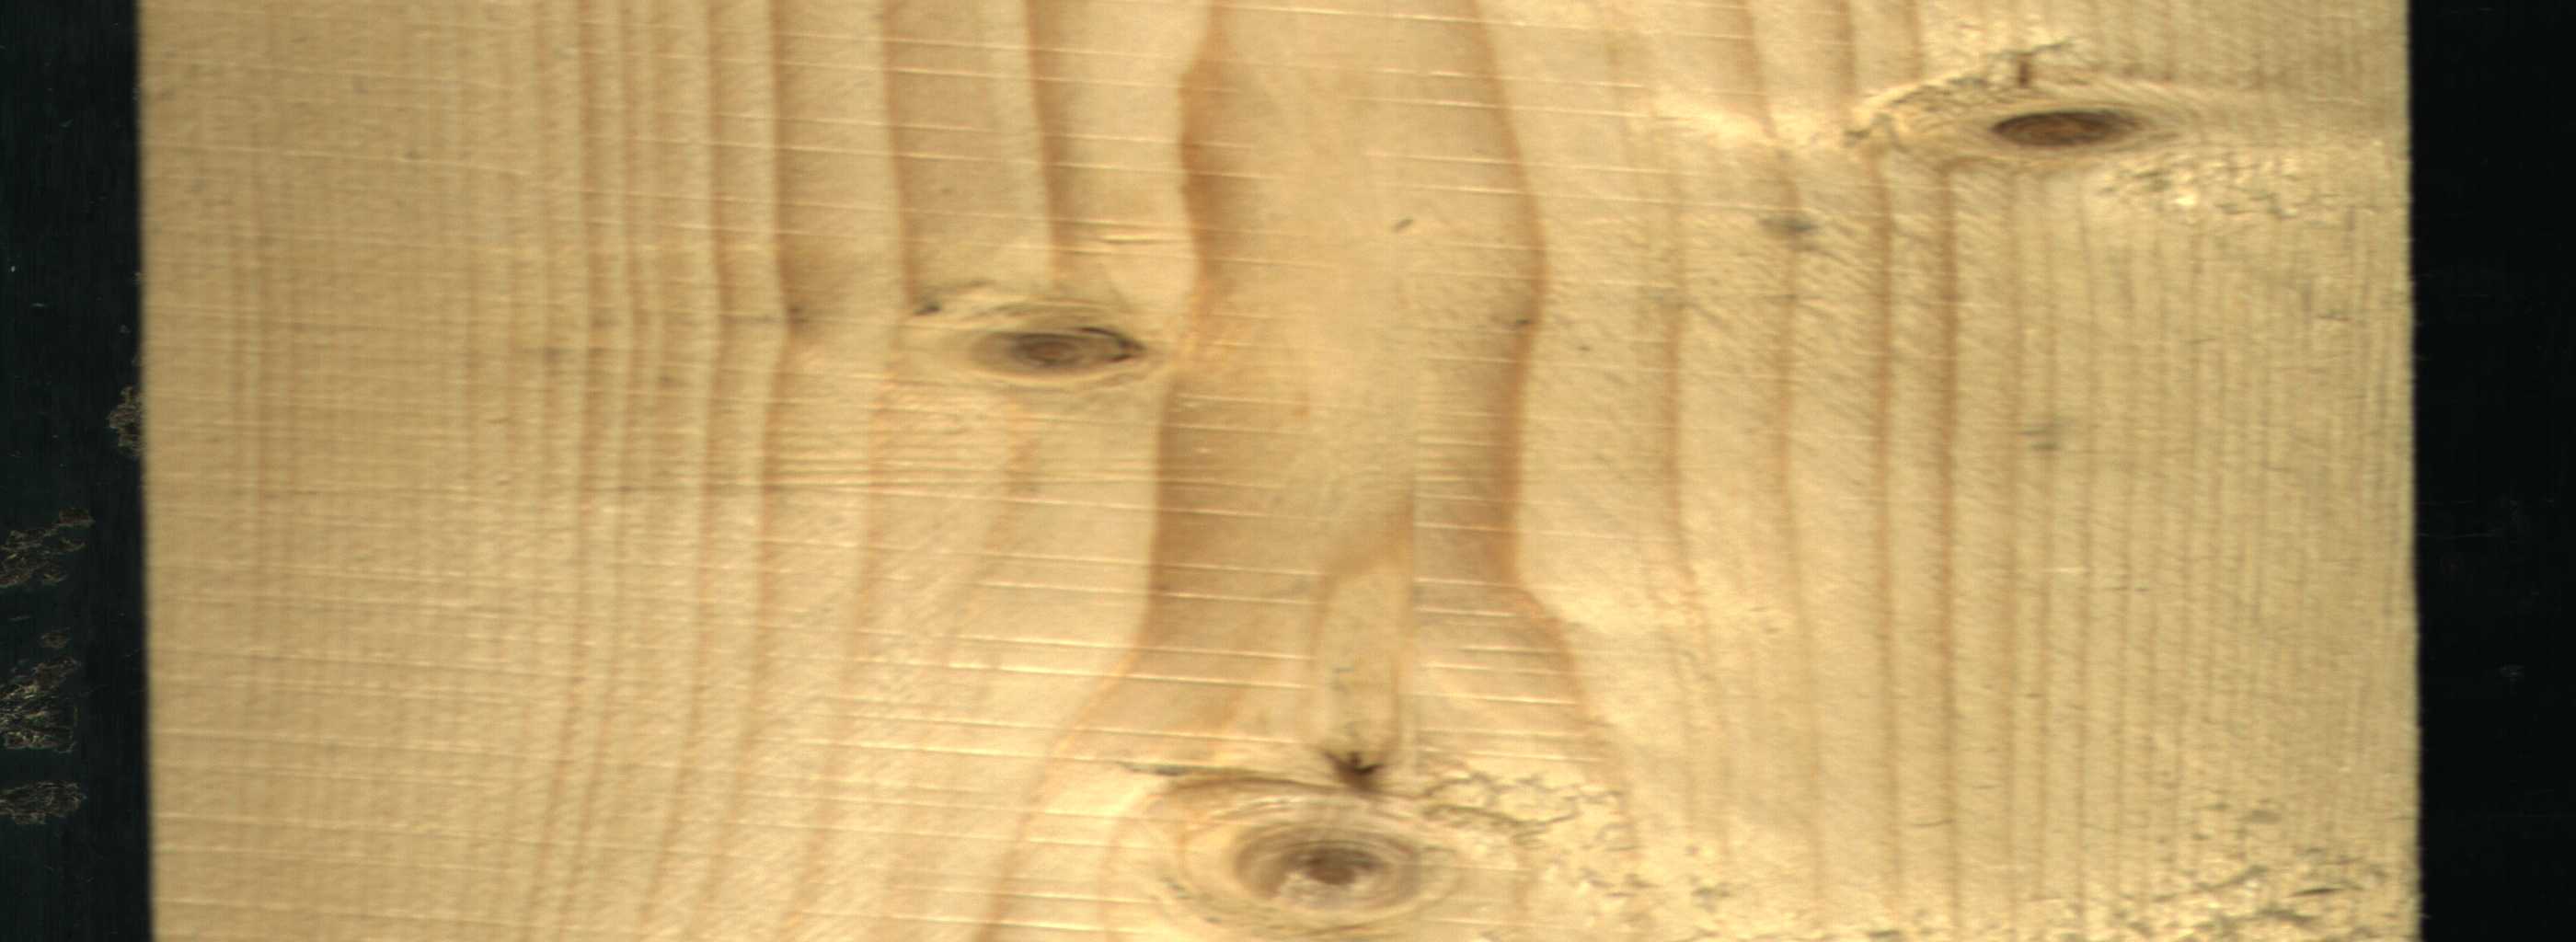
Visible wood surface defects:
Live_Knot
Live_Knot
Live_Knot